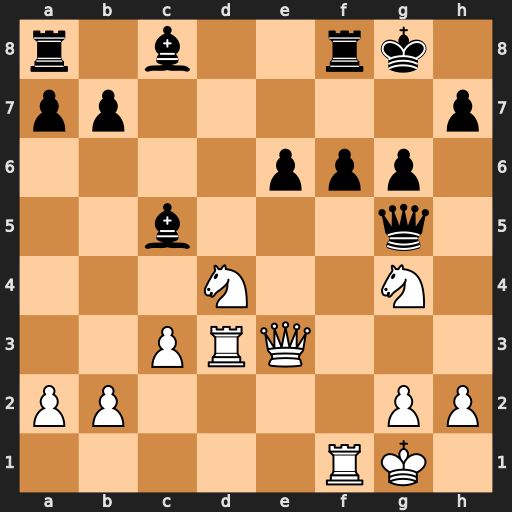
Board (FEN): r1b2rk1/pp5p/4ppp1/2b3q1/3N2N1/2PRQ3/PP4PP/5RK1
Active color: w
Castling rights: -
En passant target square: -
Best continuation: Nxf6+ Qxf6 Rxf6